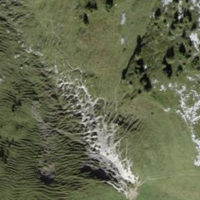
EUNIS habitat code: 50
Species observed at this site:
Gentianella campestris